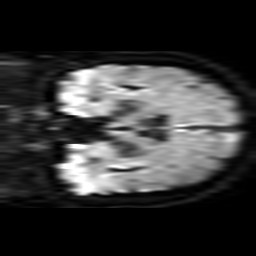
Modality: TRACE
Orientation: coronal
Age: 49
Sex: male
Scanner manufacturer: philips
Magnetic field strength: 3 T
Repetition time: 3.33 s
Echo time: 0.076 s